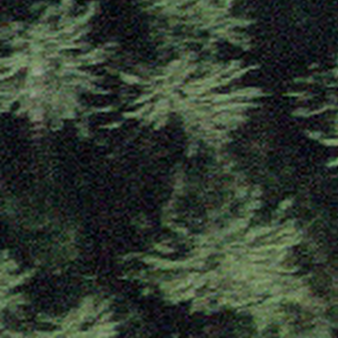
Label: other